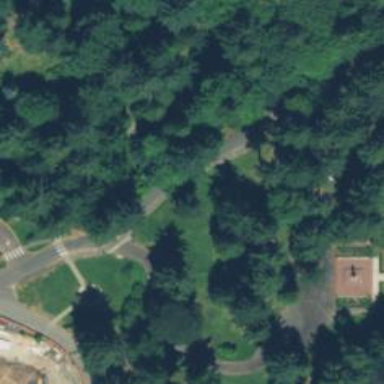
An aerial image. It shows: Memorial featuring statue.